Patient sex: M
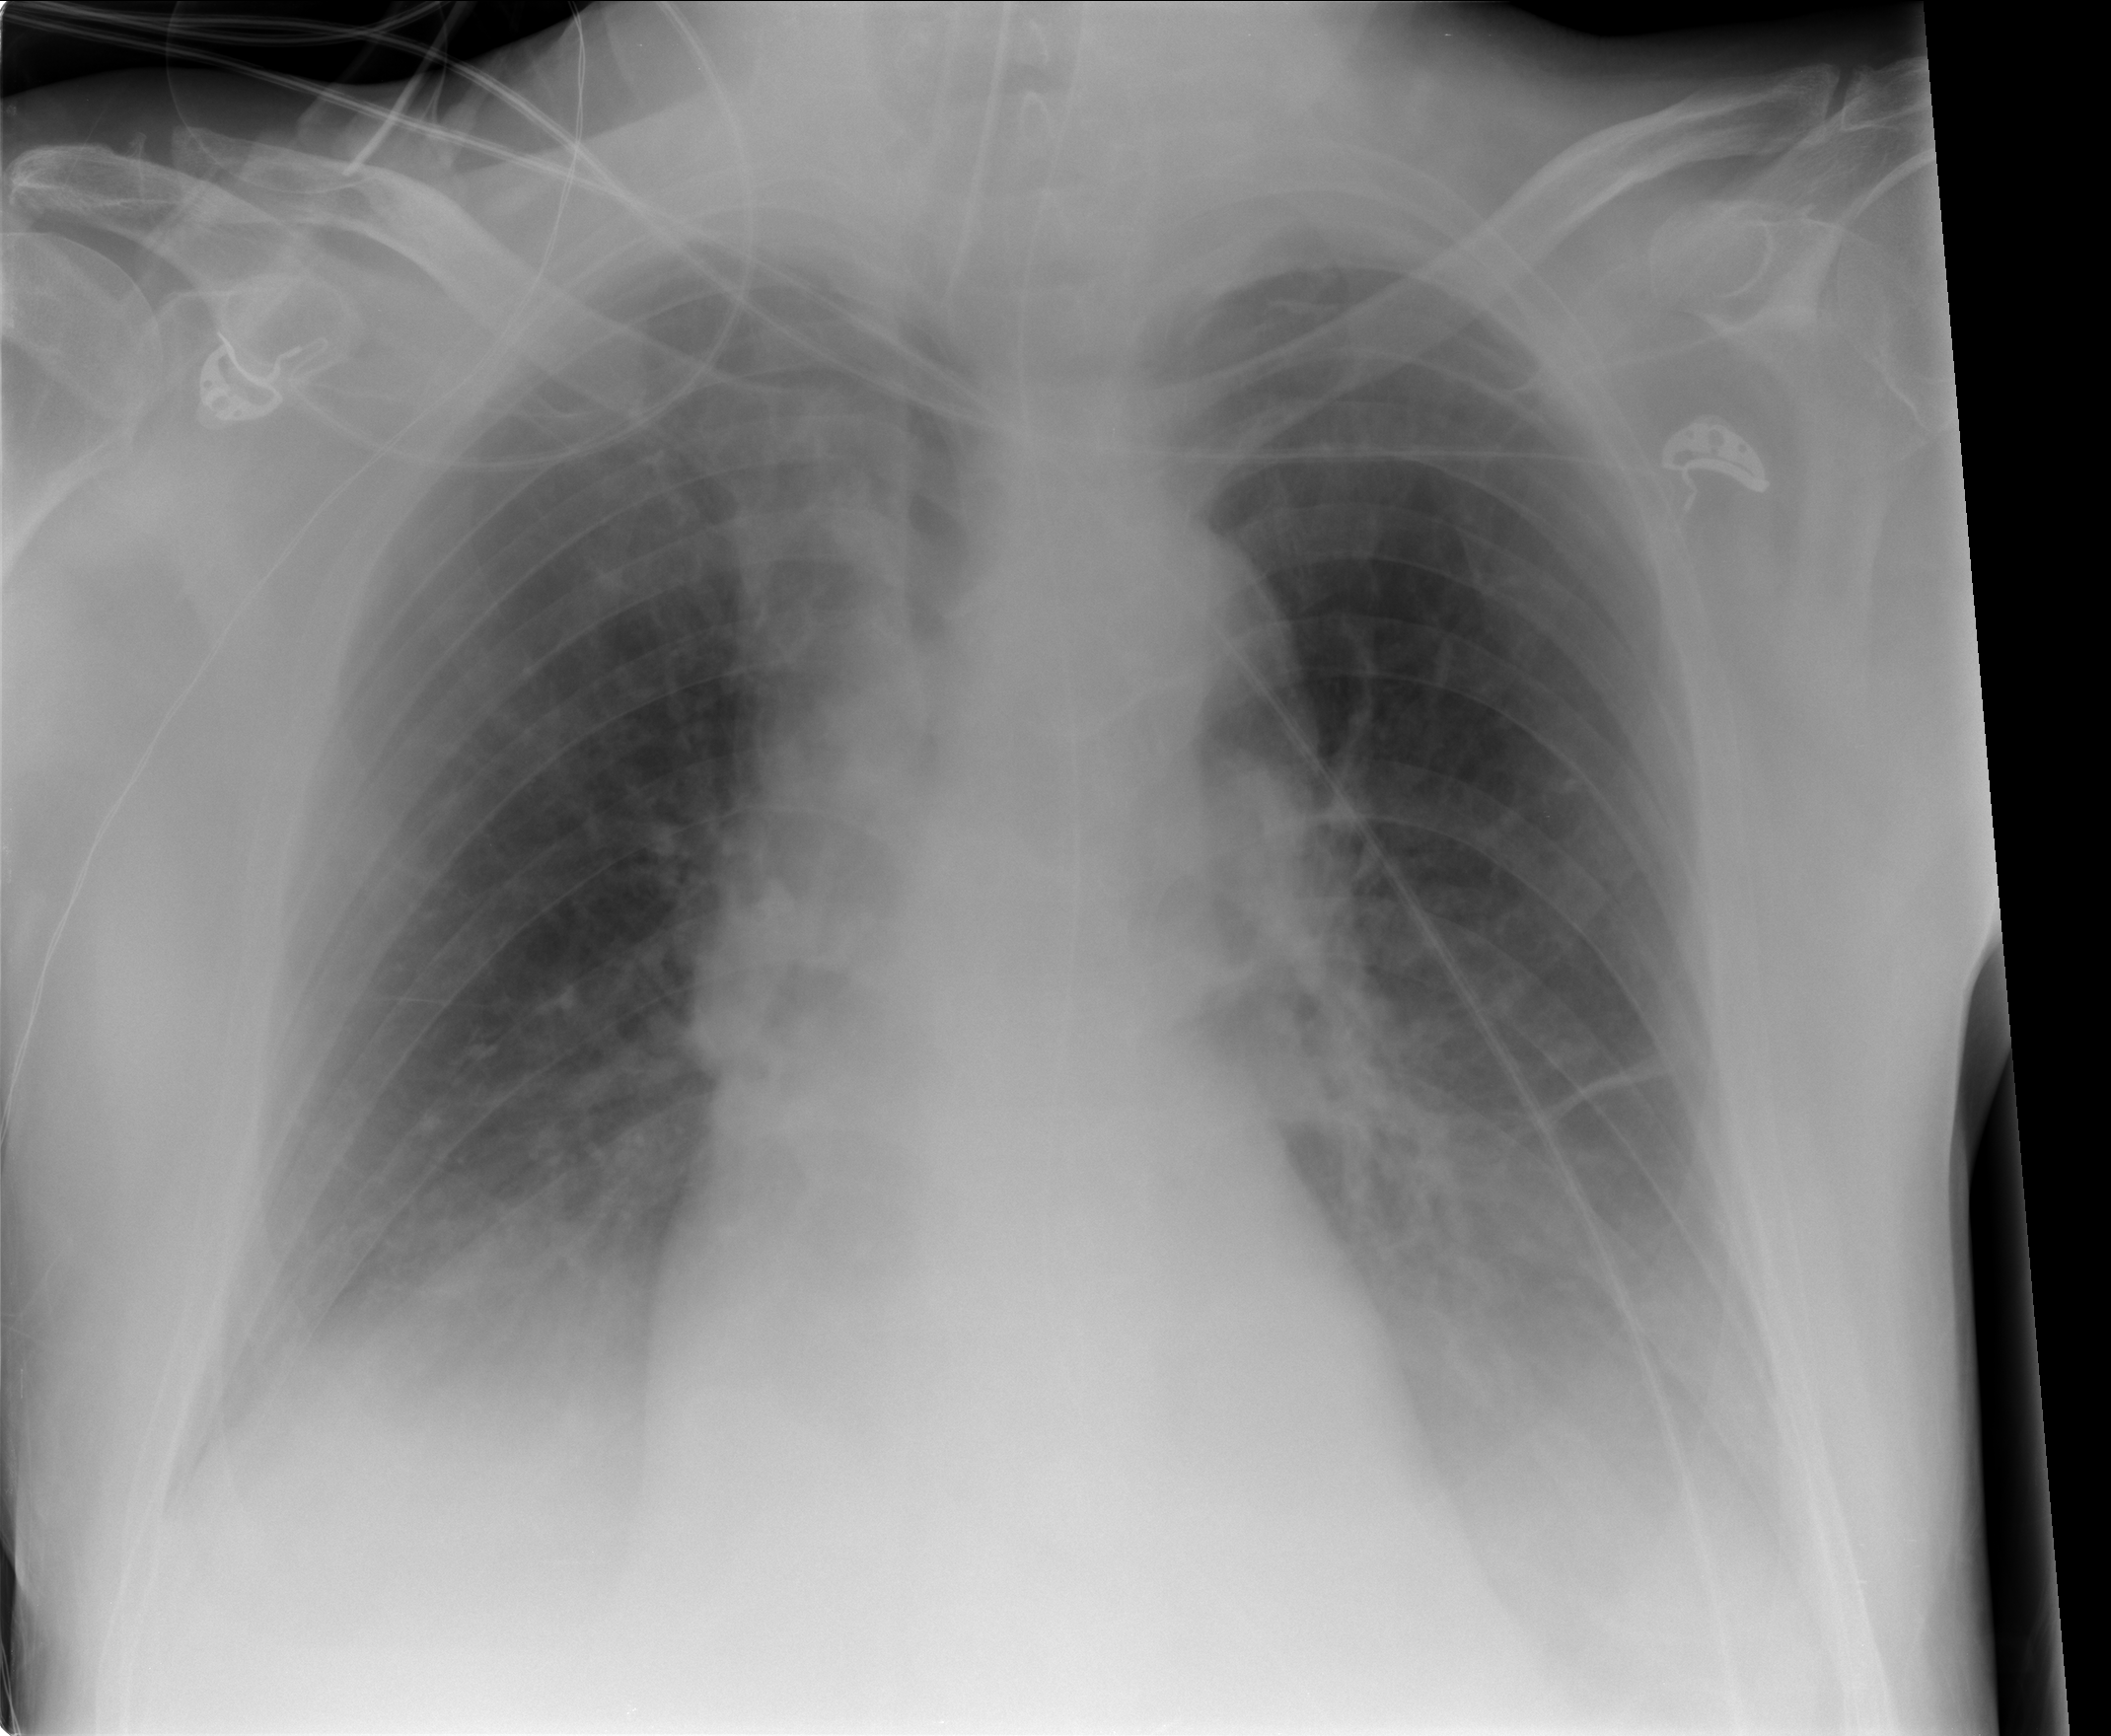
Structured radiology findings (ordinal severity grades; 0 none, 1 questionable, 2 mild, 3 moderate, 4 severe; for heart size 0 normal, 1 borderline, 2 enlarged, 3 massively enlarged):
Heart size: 2
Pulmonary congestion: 2
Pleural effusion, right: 2
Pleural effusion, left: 3
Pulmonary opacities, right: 0
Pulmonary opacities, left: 0
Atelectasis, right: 2
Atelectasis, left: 2